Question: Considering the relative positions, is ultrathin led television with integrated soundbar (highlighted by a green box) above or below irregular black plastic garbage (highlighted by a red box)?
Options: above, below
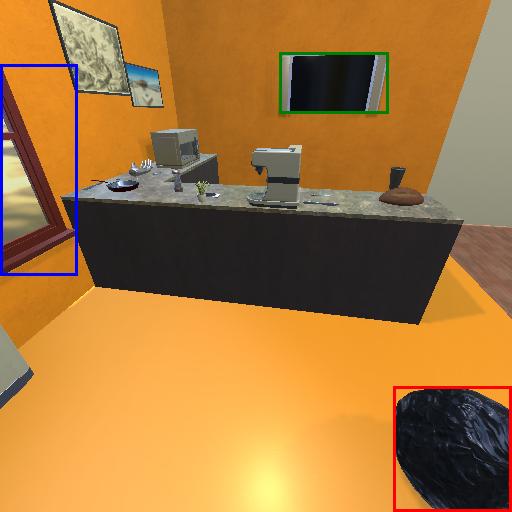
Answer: above